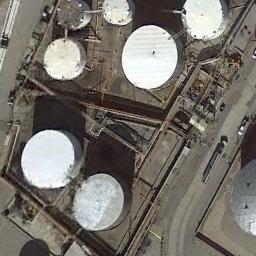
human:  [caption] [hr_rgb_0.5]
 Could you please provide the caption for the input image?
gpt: There are many storage tanks of different sizes .

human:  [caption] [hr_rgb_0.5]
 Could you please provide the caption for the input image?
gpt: There are many neatly arranged storage tanks and many pipelines in the factory .

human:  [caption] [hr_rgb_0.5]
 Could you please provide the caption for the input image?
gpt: Here are four black storage tanks of the same size .

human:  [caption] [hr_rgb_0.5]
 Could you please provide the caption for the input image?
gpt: There are some white and silver storage tanks on the bare land .

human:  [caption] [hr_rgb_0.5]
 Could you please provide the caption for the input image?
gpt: There are some storage tanks of different sizes .